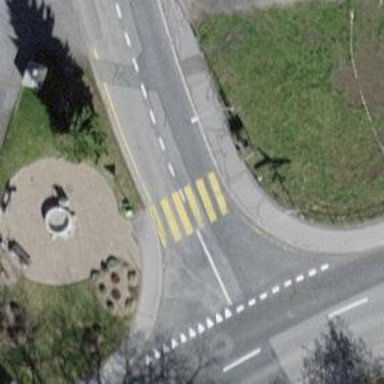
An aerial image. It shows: Marked zebra crossing on the road.